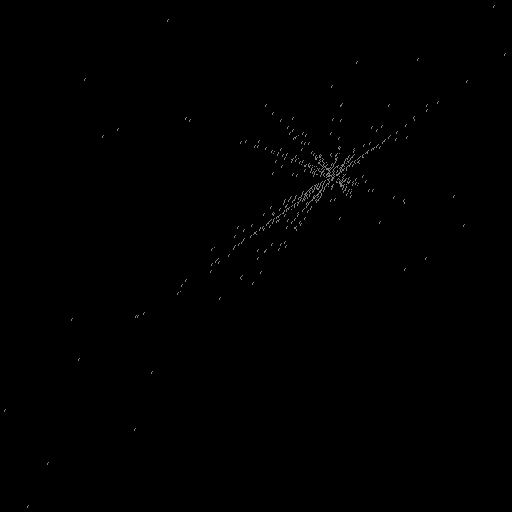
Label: ginkgo